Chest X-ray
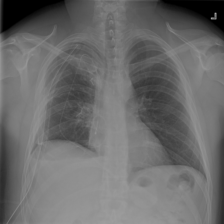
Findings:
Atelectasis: negative
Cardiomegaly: negative
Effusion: negative
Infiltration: negative
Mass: negative
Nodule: negative
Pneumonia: negative
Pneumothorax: positive
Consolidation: negative
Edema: negative
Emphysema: negative
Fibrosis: negative
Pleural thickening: negative
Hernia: negative